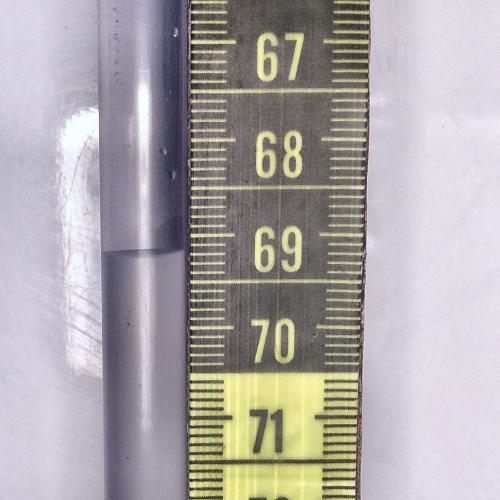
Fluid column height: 69.2 cm